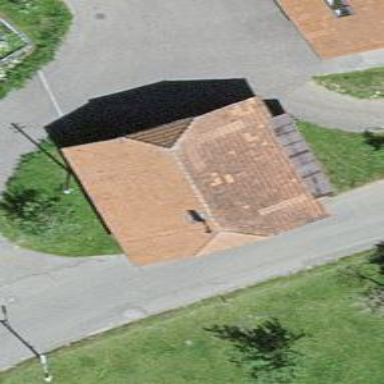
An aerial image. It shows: Barn.